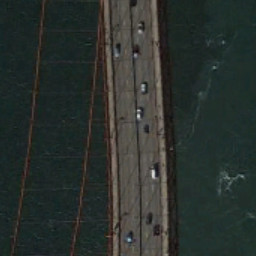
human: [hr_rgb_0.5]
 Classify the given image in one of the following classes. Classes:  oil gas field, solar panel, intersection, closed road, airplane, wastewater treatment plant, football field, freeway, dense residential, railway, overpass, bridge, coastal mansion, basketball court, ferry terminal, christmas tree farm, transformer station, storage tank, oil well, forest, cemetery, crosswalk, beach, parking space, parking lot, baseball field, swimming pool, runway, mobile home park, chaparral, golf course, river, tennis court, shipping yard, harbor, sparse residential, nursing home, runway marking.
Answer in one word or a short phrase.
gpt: bridge